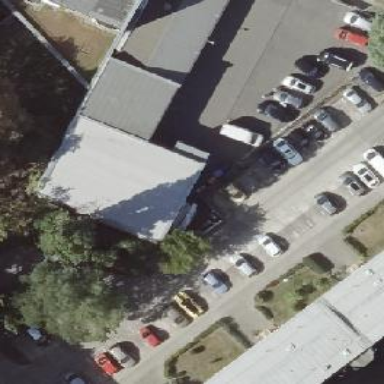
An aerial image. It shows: Retail building.